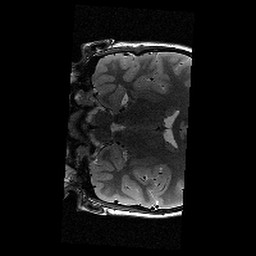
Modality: T2w
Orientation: coronal
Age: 11
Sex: male
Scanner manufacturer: siemens
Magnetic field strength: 3 T
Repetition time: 9.23 s
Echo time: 0.067 s